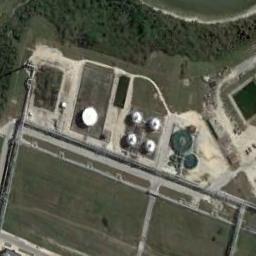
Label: storage_tank